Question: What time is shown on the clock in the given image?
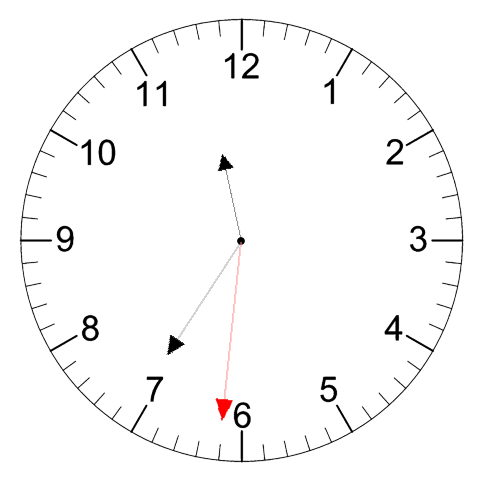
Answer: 11:35:31